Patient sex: M
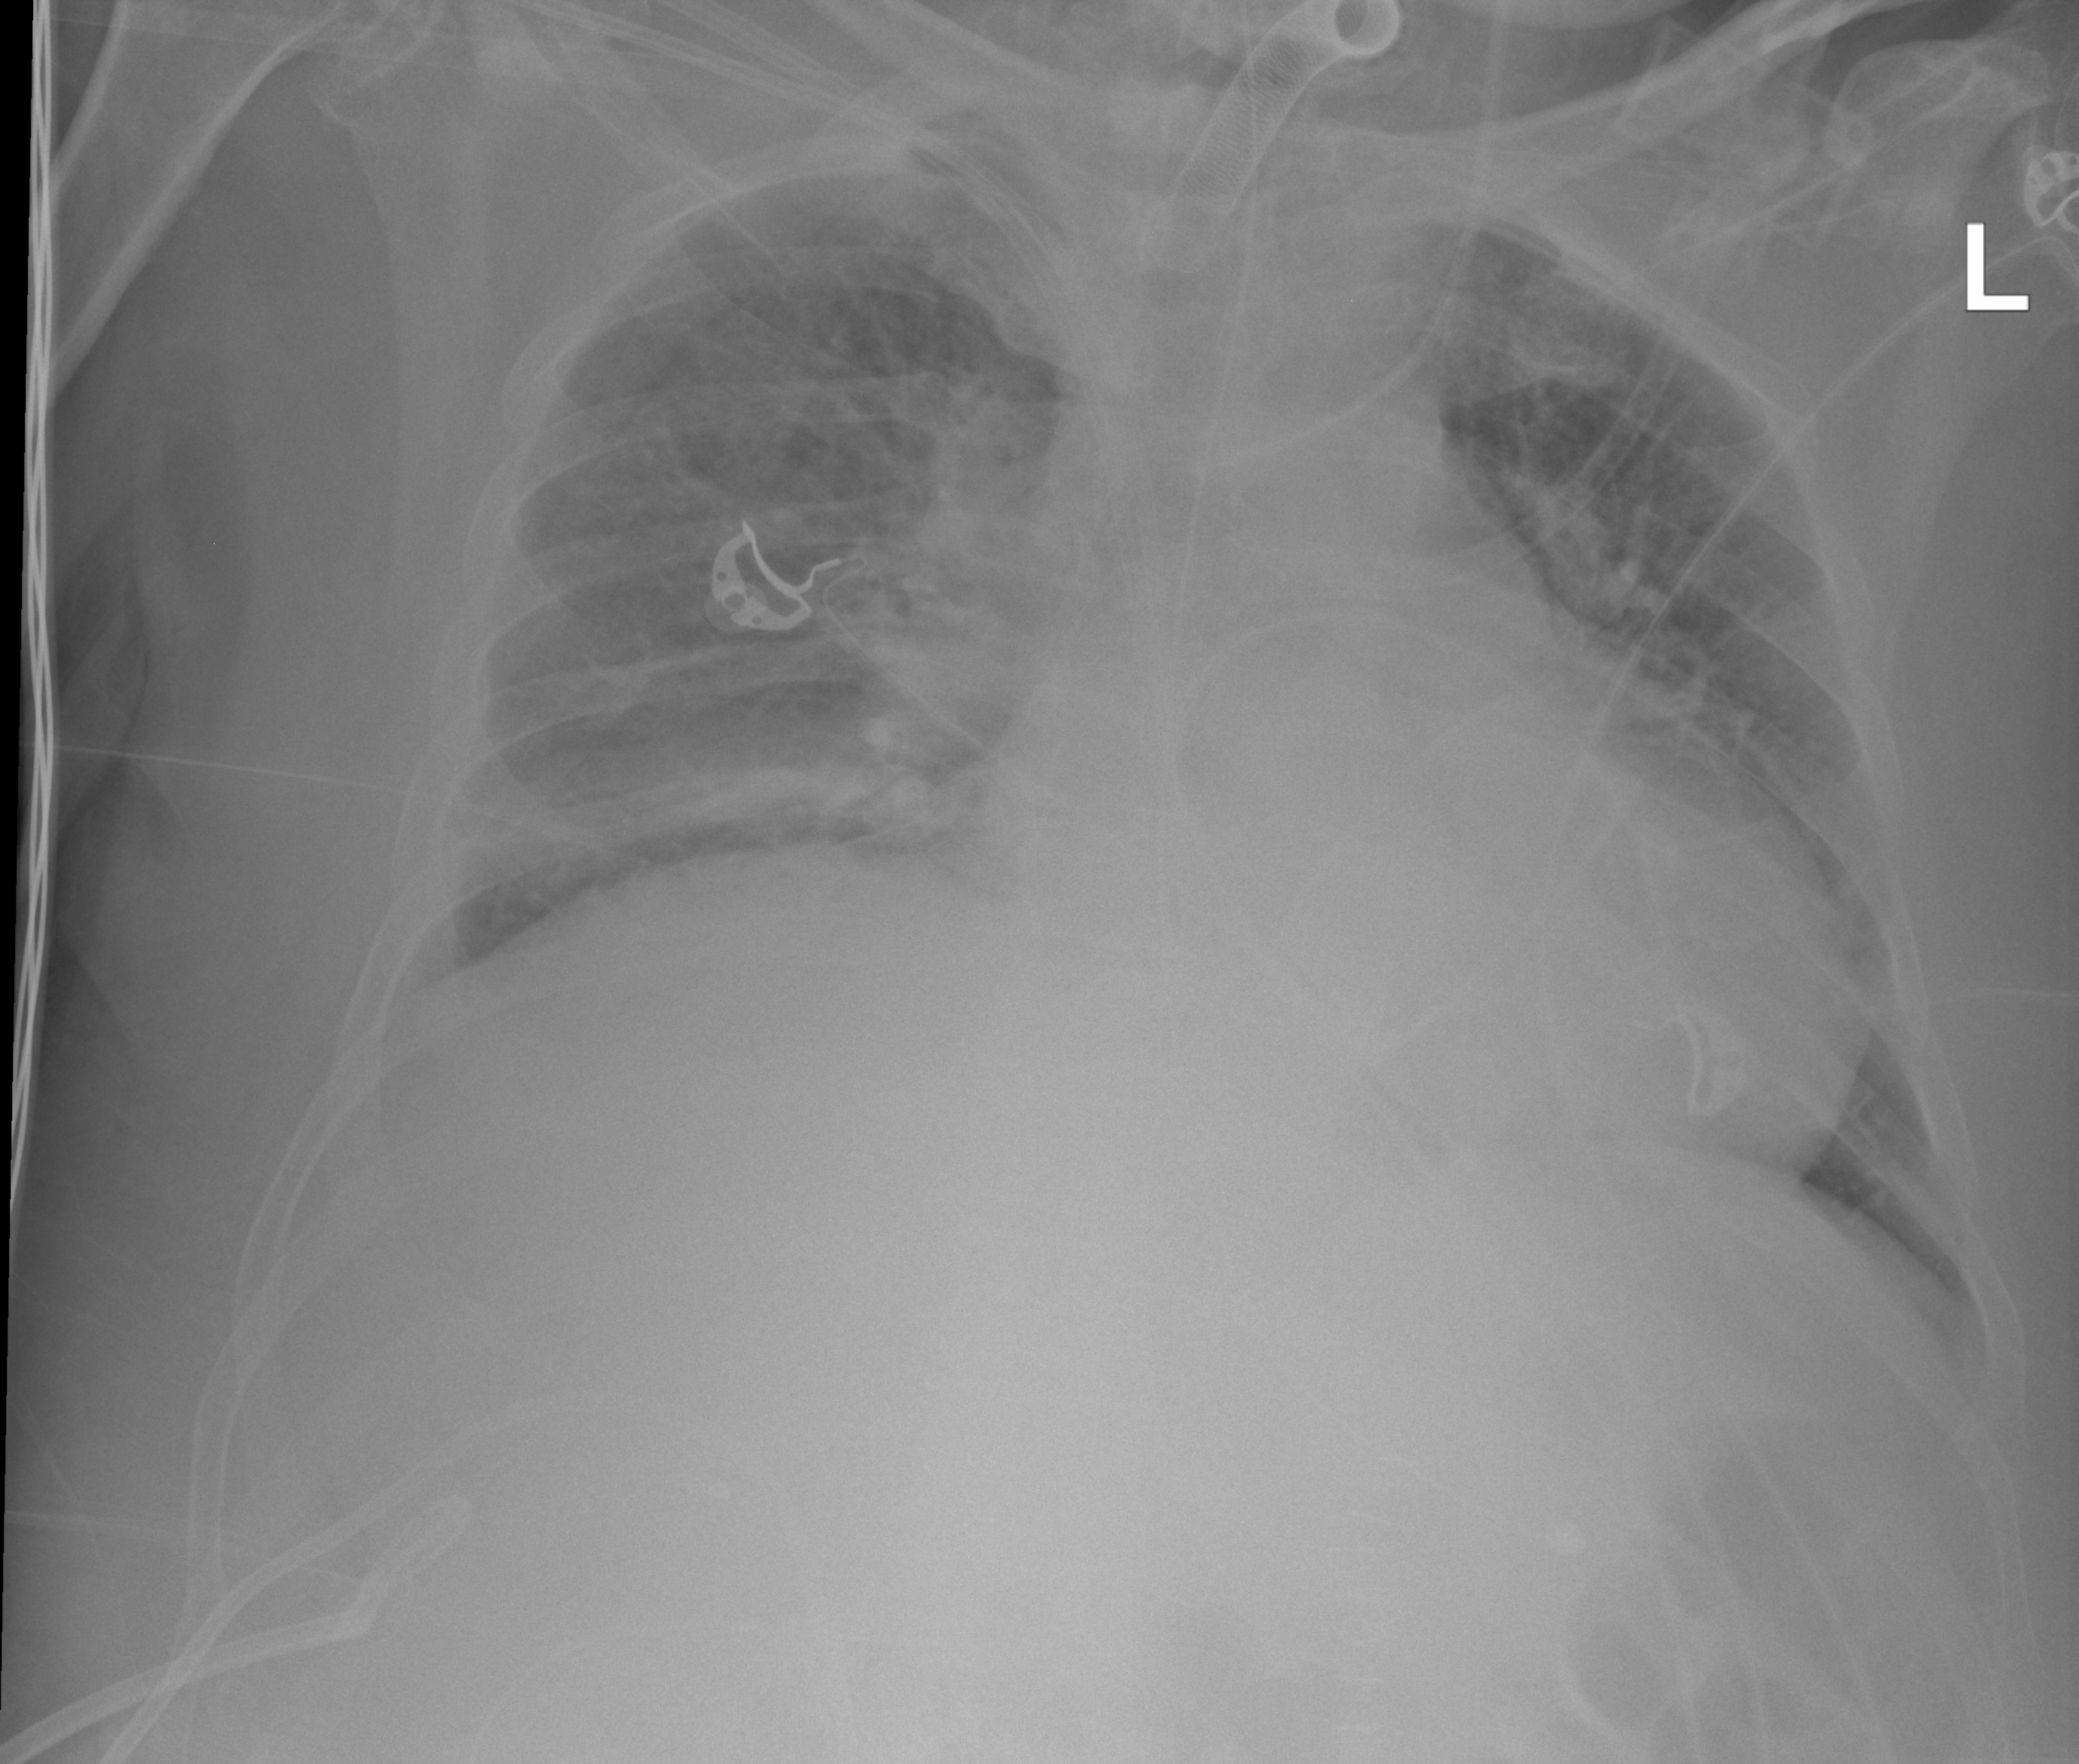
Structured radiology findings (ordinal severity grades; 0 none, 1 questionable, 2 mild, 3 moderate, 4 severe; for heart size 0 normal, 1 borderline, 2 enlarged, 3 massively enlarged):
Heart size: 2
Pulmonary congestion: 2
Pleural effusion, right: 0
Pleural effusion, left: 0
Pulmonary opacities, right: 0
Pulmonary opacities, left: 0
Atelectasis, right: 2
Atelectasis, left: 2